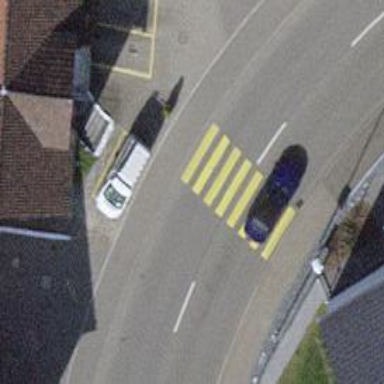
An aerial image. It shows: Uncontrolled crossing on the road.